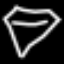
Label: diamond